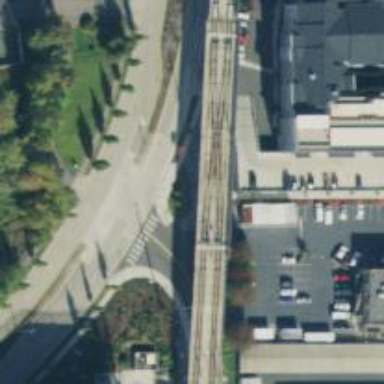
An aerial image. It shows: Railway crossing.